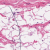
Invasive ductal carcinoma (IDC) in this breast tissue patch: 0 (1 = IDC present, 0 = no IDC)